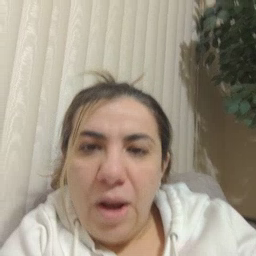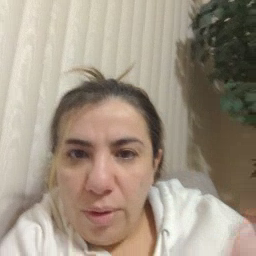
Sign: hello